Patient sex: F
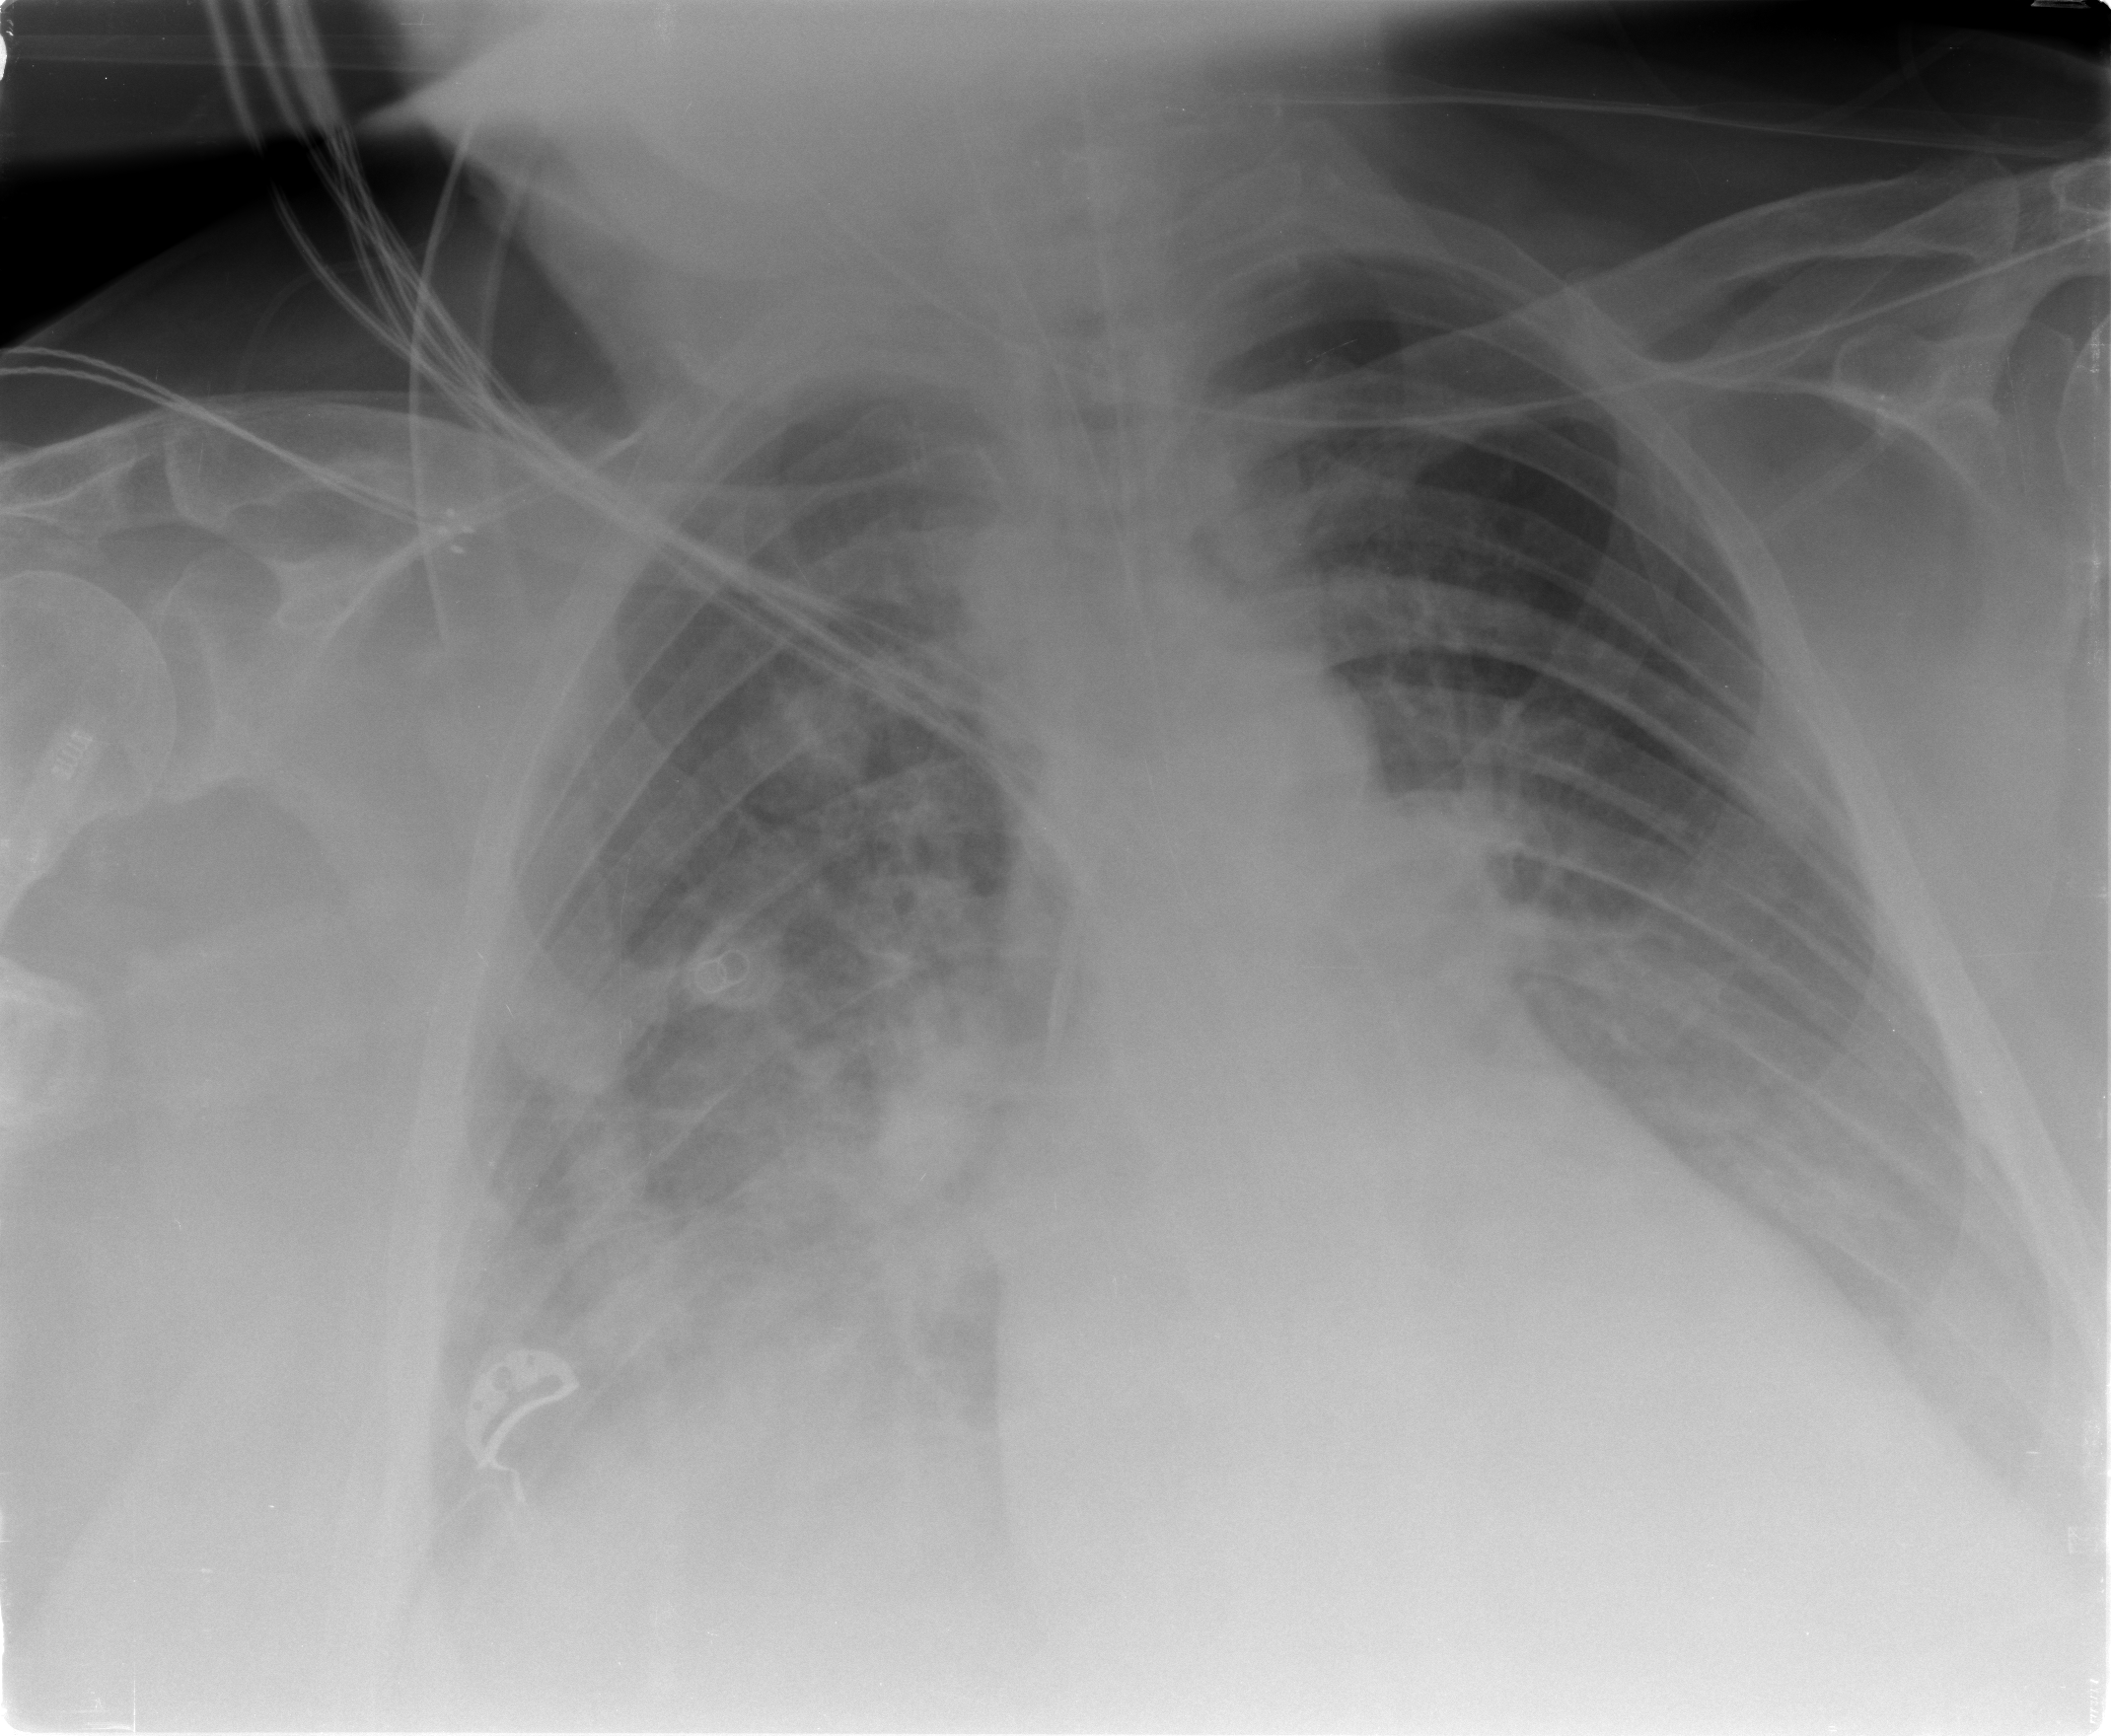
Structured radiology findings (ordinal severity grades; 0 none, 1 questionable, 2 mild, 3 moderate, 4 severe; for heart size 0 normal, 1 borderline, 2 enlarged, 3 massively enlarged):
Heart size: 2
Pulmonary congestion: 3
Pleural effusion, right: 3
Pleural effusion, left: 3
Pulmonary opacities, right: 3
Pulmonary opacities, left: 2
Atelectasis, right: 3
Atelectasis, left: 2